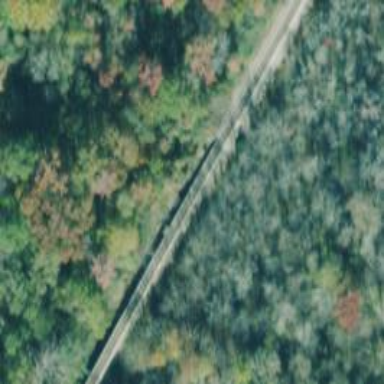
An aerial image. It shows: Railway track.